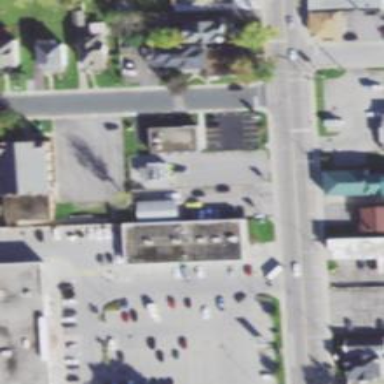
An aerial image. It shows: Retail area.